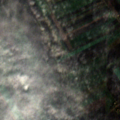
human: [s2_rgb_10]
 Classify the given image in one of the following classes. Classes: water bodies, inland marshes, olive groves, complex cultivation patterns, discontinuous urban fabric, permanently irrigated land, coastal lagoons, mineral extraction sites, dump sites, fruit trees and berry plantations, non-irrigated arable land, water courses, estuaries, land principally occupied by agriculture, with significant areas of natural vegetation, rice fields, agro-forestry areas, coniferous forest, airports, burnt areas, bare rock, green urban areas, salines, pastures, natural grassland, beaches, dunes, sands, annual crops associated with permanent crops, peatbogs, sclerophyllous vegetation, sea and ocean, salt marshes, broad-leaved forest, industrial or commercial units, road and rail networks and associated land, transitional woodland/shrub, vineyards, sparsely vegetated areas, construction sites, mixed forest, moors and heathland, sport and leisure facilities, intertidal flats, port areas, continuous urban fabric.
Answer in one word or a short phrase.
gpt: non-irrigated arable land, complex cultivation patterns